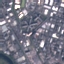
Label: Industrial